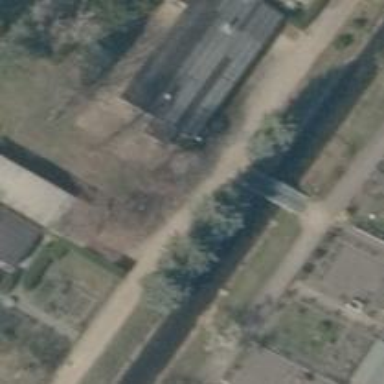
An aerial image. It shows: Footway bridge with metal surface and grade3 track type.